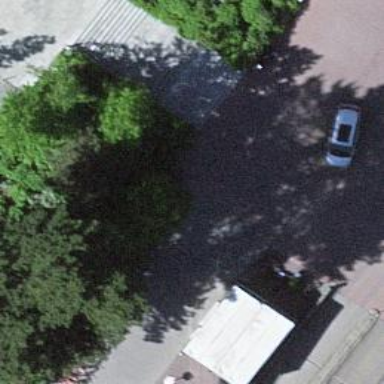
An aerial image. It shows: Bollard barrier.